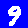
Digit: 9